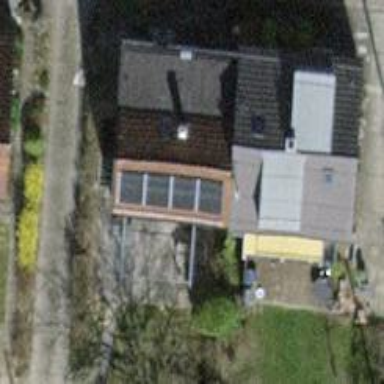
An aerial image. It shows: Semidetached house.